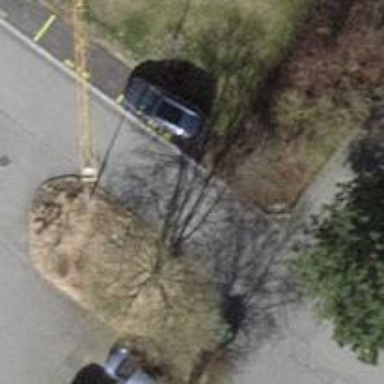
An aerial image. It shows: Bollard barrier.